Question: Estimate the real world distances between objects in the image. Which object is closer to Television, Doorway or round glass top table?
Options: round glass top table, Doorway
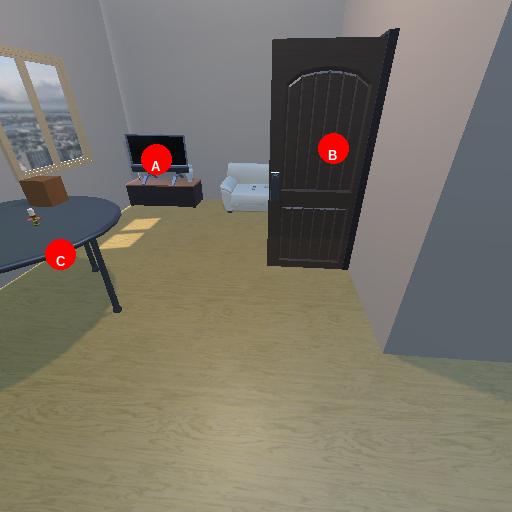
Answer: round glass top table